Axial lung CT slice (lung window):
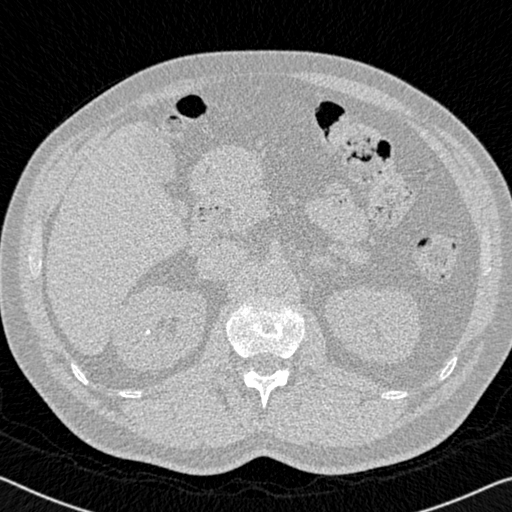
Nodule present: no